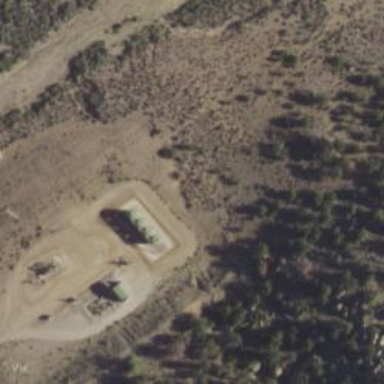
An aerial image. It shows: Storage tank with man-made structure.